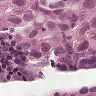
Metastatic tissue present: yes